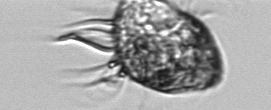
Label: Strombidium_morphotype1